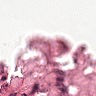
Metastatic tissue present: no